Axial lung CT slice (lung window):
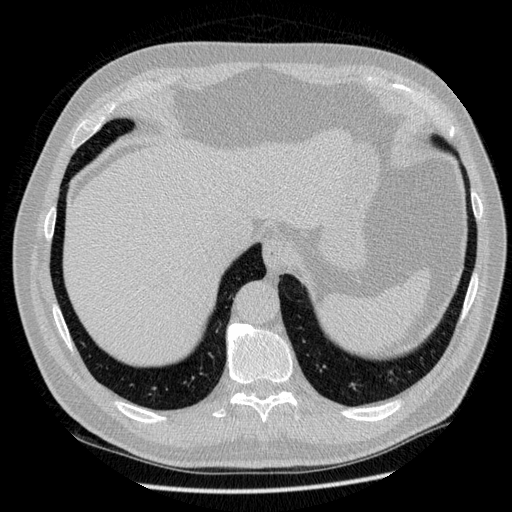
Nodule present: no